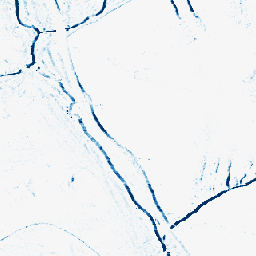
Category: morphological
Decomposition family: morphological_rect
Decomposition parameters: operation: closing
width: 5
height: 3
Upsampling method: nearest
Upsampling parameters: scale: 8
Upsampling scale: 8